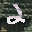
Label: 2